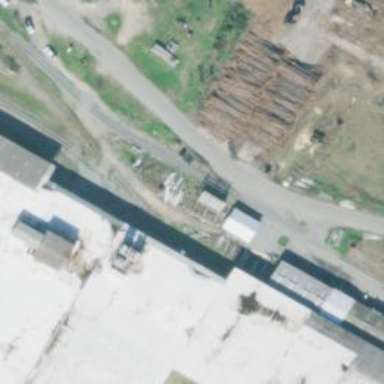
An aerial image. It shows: Rail spur service.